【题型】填空题　【知识点】立体几何　【难度】easy
已知圆锥的底面直径为 8，高是 3，则母线长为\underline{\quad\quad\quad}.
【解答】
【答案】5

【知识点】圆锥的结构特征辨析

【分析】根据勾股定理得到母线长．

【详解】由题意得 $AB = 4, PA = 3$，

由勾股定理得 $PB = \sqrt{PA^2 + AB^2} = 5$.

故答案为：5
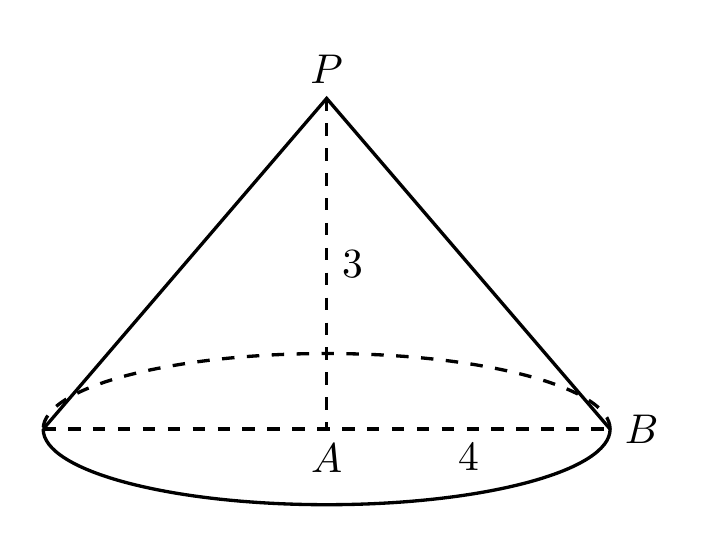